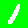
Digit: 1